Interaction volume radius: 5 \u00c5
Interaction volume height: 10 \u00c5
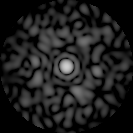
Disorder parameter: 0.8286